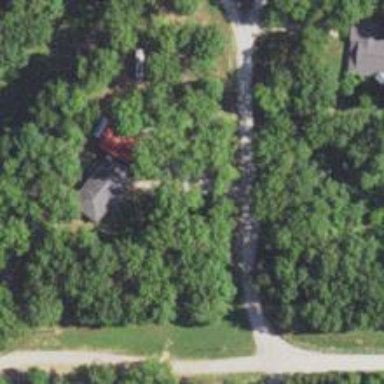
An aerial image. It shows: Residential road.